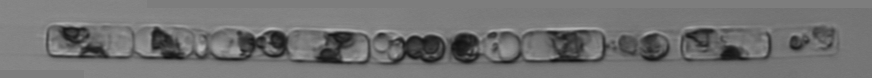
Label: Guinardia_delicatula_TAG_internal_parasite